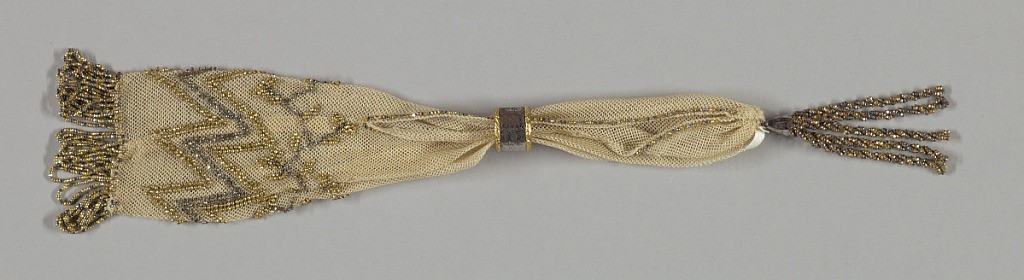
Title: Miser's purse
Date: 1830–60
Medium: metal beads, silk Technique: metal beads sewn on to machine-made net using running and back stitches
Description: Netted white silk ornamented with gold and cut steel beads, on one side only, in a zigzag and stylized floral pattern.  One ring of cut steel rimmed in gold controls side opening.  At one end a fringe of gold and steel beads; at the other, a tassel of twisted gold and steel beads.